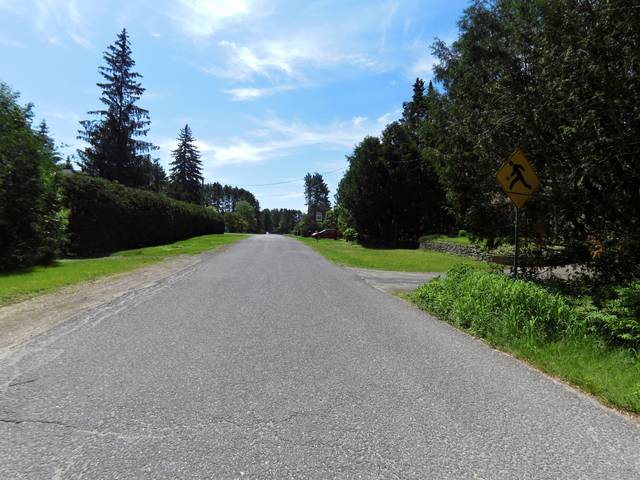
Region: Canada
Coordinates: 45.324, -75.742